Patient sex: M
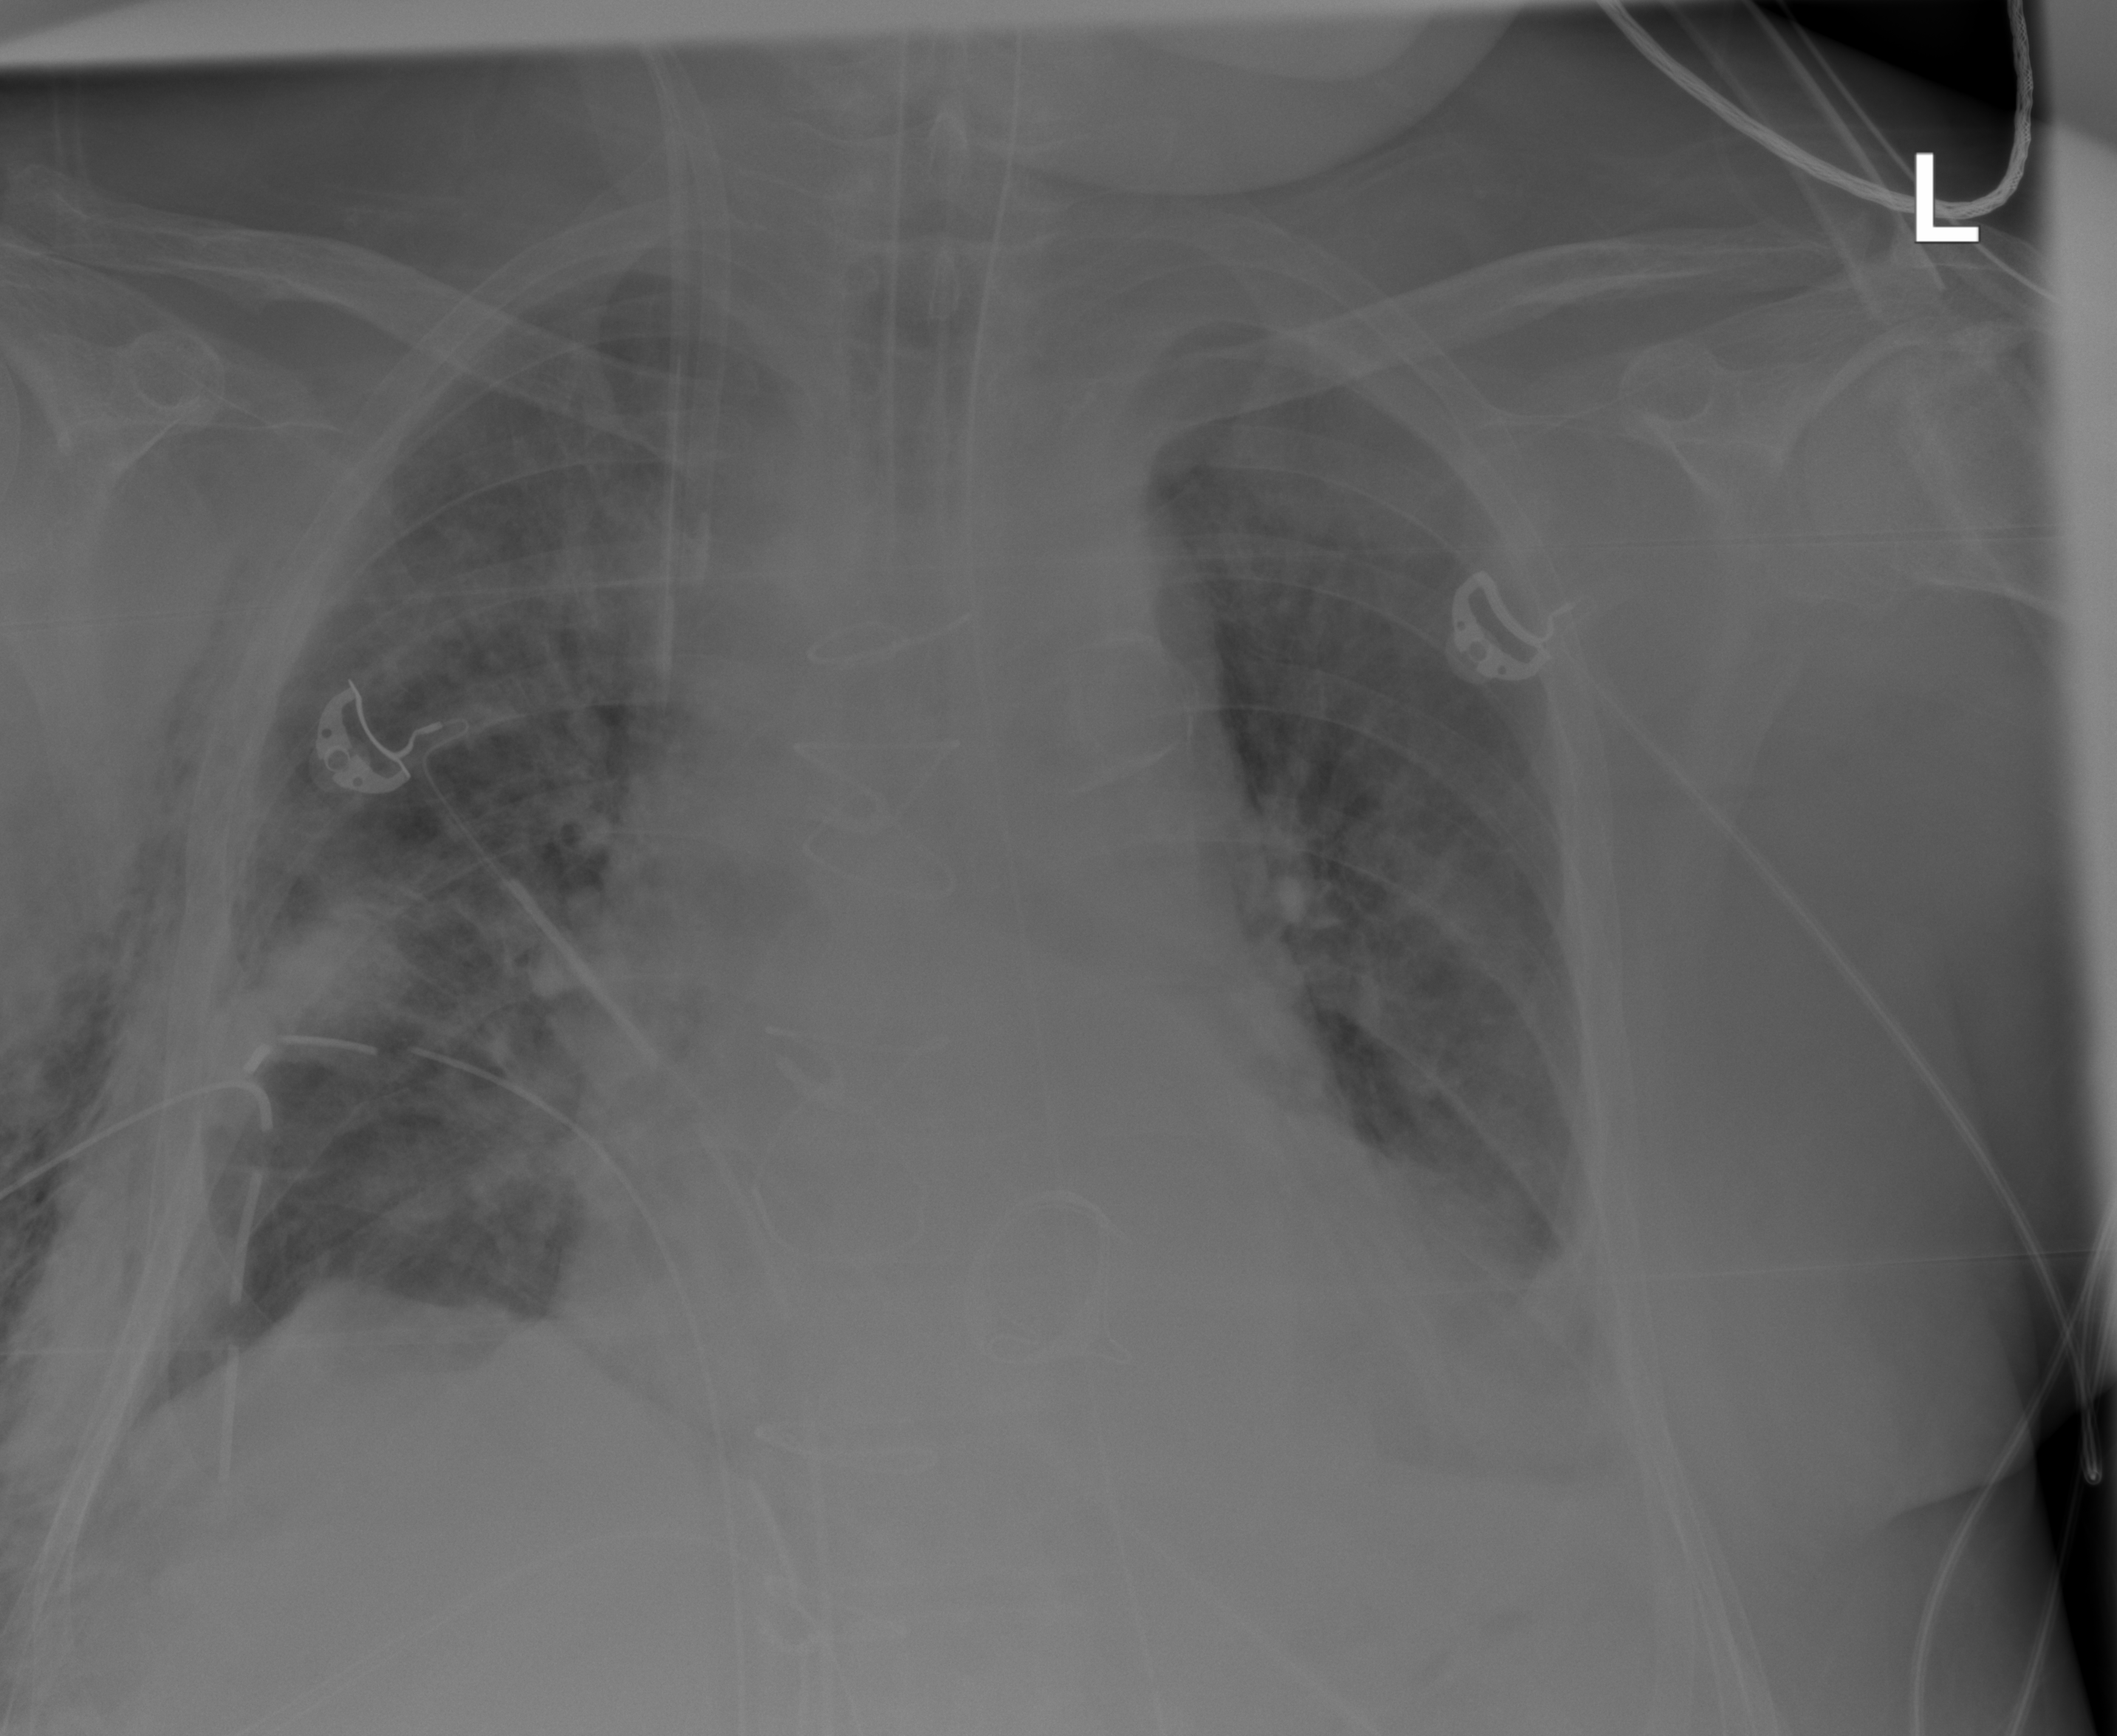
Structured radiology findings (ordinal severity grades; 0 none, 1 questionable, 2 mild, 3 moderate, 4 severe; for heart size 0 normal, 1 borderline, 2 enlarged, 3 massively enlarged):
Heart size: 2
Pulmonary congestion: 2
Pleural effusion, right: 0
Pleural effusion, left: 2
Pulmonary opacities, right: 0
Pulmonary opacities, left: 0
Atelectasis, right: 2
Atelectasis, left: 2